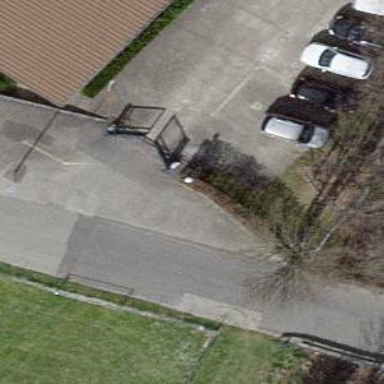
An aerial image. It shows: Gate.